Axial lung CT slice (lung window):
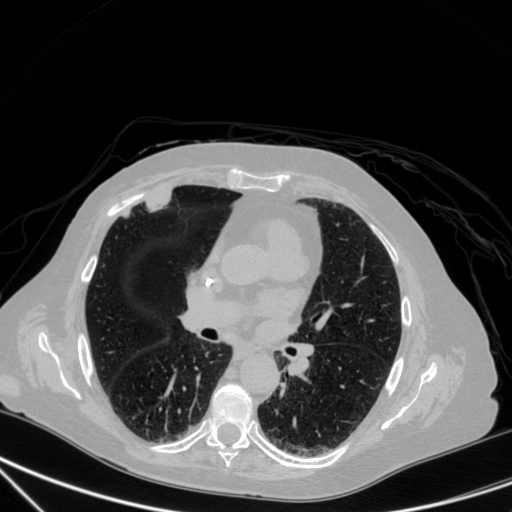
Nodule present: yes
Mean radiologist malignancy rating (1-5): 4